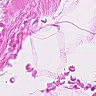
Metastatic tissue present: no